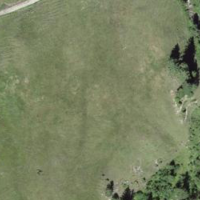
EUNIS habitat code: 26
Species observed at this site:
Succisa pratensis